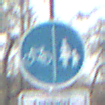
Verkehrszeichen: GetrennterRadUndGehwegRadwegLinks
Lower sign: BesondereFahrzeugeUndTransportgueter7
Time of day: MorningAfternoon
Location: Outdoor (Suburban)
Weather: PartlyCloudy
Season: NotSpecified
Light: Natural